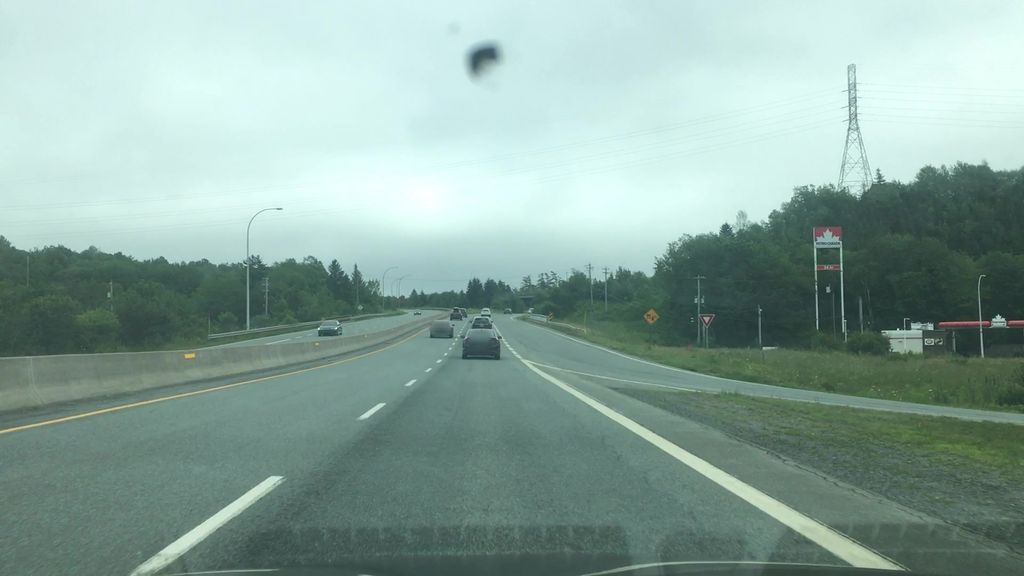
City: halifax